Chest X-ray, PA view. Patient: 44 years old, sex M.
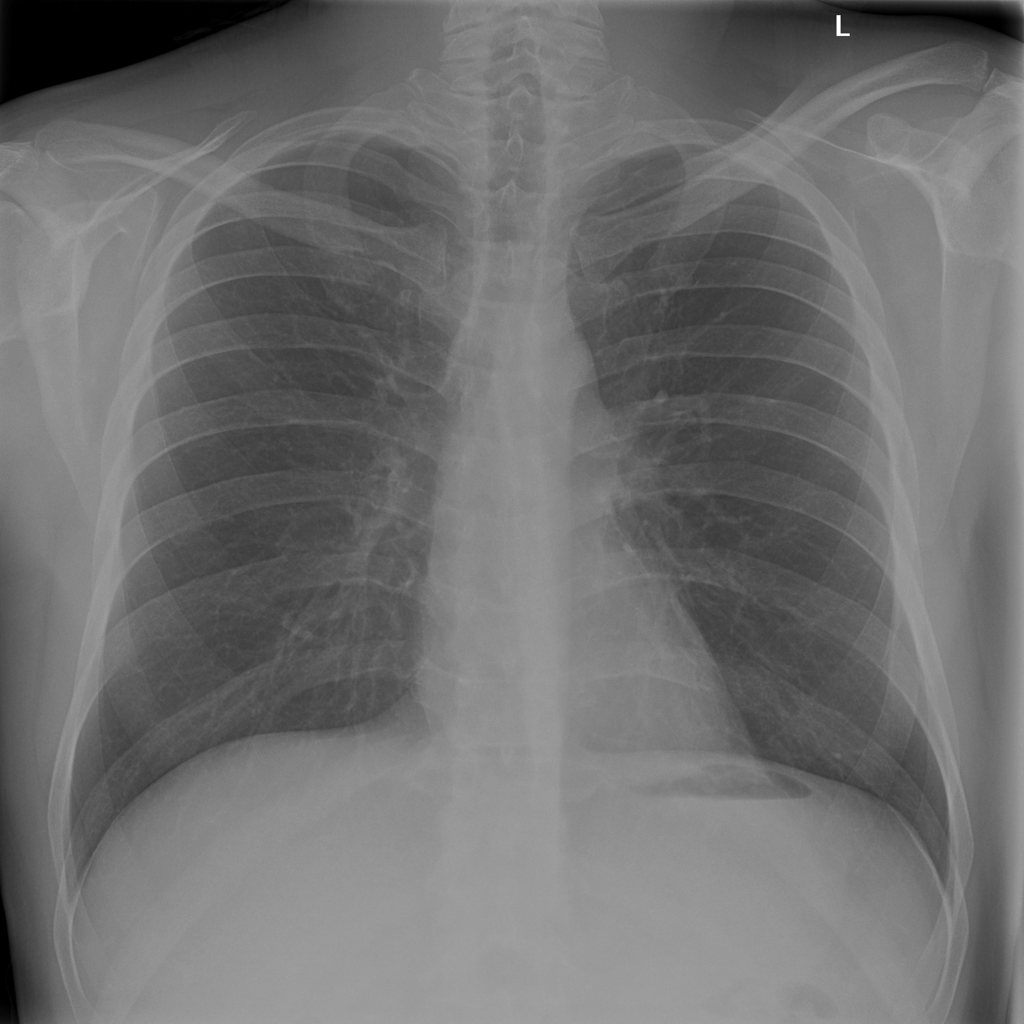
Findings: No Finding